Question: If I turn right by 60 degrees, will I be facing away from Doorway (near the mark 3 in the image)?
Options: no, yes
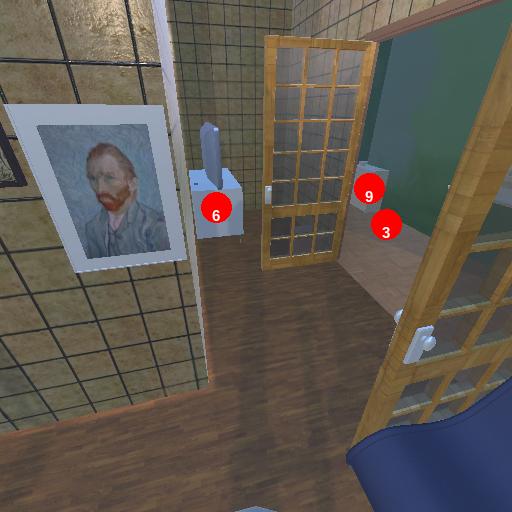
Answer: no